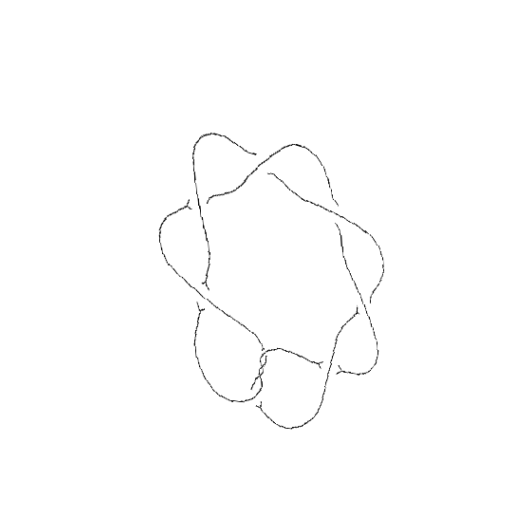
Crossing number: 10